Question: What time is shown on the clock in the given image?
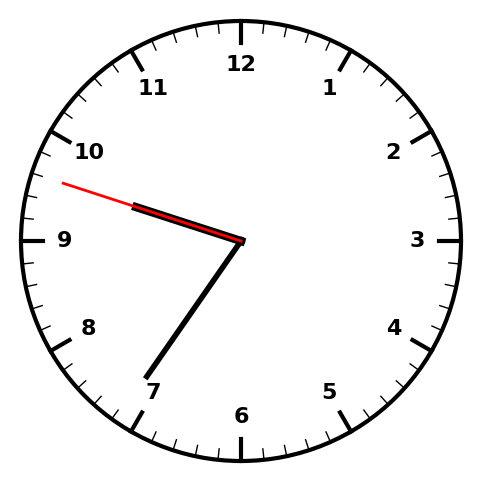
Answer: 09:35:48